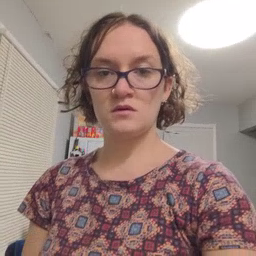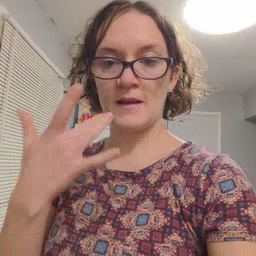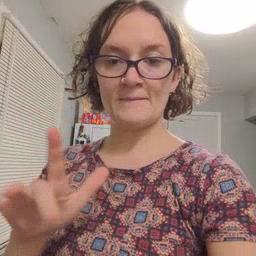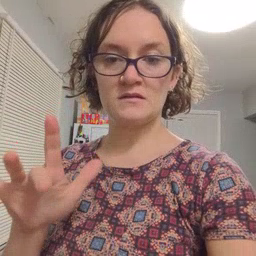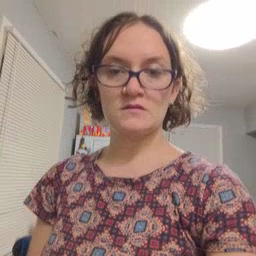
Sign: empty